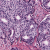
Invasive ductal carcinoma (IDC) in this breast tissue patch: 0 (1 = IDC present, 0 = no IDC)